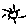
Label: sun